Question: I'm new to C#/Windows store apps development and I have a problem:
I'm getting
'The name "CustomTemplate1" does not exist in the namespace "using:QSTLibrary.WIN8"'
I work on a project which has 2 libraries (one portable(without any GUI) and one platform specific(Win store apps)) and a startup project which is based on these 2 libs.
On the platform-specific library I want to add a 'templated control', but when adding it using the 'add -> new item -> templated control' the Generic.xaml from the auto-generated "Themes" folder has the above error.
Here is Generic.xaml:
'''
<ResourceDictionary
xmlns="http://schemas.microsoft.com/winfx/2006/xaml/presentation"
xmlns:x="http://schemas.microsoft.com/winfx/2006/xaml"
xmlns:local="using:QSTLibrary.WIN8">
<Style TargetType="local:CustomTemplate1"> //HERE IS THE PROBLEM !!!!
<Setter Property="Template">
<Setter.Value>
<ControlTemplate TargetType="local:CustomTemplate1">
<Border
Background="{TemplateBinding Background}"
BorderBrush="{TemplateBinding BorderBrush}"
BorderThickness="{TemplateBinding BorderThickness}">
</Border>
</ControlTemplate>
</Setter.Value>
</Setter>
</Style>
</ResourceDictionary>
'''
Here is CustomTemplate1:
'''
using System;
using System.Collections.Generic;
using System.Linq;
using Windows.UI.Xaml;
using Windows.UI.Xaml.Controls;
using Windows.UI.Xaml.Data;
using Windows.UI.Xaml.Documents;
using Windows.UI.Xaml.Input;
using Windows.UI.Xaml.Media;
// The Templated Control item template is documented at http://go.microsoft.com/fwlink/?LinkId=234235
namespace QSTLibrary.WIN8
{
public sealed class CustomTemplate1 : Control
{
public CustomTemplate1()
{
this.DefaultStyleKey = typeof(CustomTemplate1);
}
}
}
'''
QSTLibrary.WIN8 is the platform-specific library

Please help me with this issue.
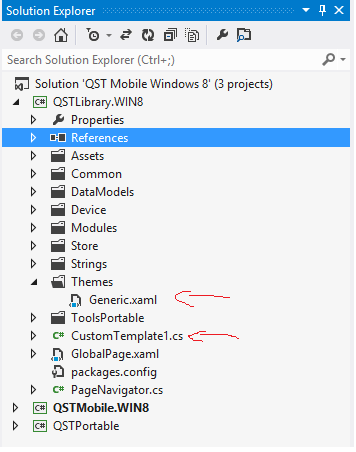
Answer: I've solve it by copying the content of the Generic.xaml, delete the Generic.xaml, build, add again a new xaml file under Themes folder (name it Generic.xaml) and paste the initial content of the Generic.xaml. build again and works. My conclusion is that I must first compile the lib containing the CustomTemplate1.cs and after this compile, the lib will be able to add references to the CustomTemplate1.cs. Because of the initial error, the lib didn't compiled, so removing the file with the error, compiling, adding again the xaml was my way to solve this issue. Looks like a Visual Studio bug for me.